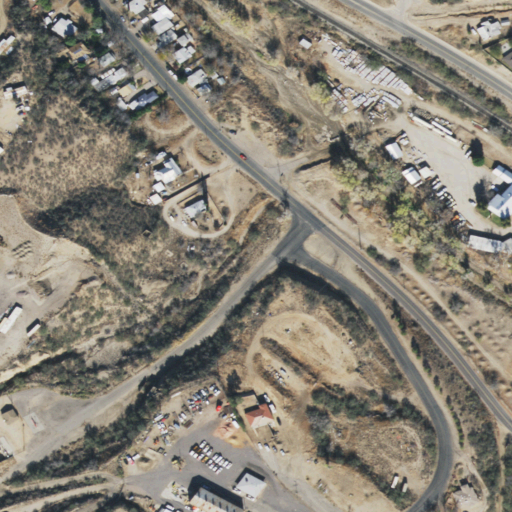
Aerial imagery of valley in Arizona named Hayes Gulch containing shrub, low intensity development, open development, medium intensity development, and high intensity development